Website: bh-photo
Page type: receipt
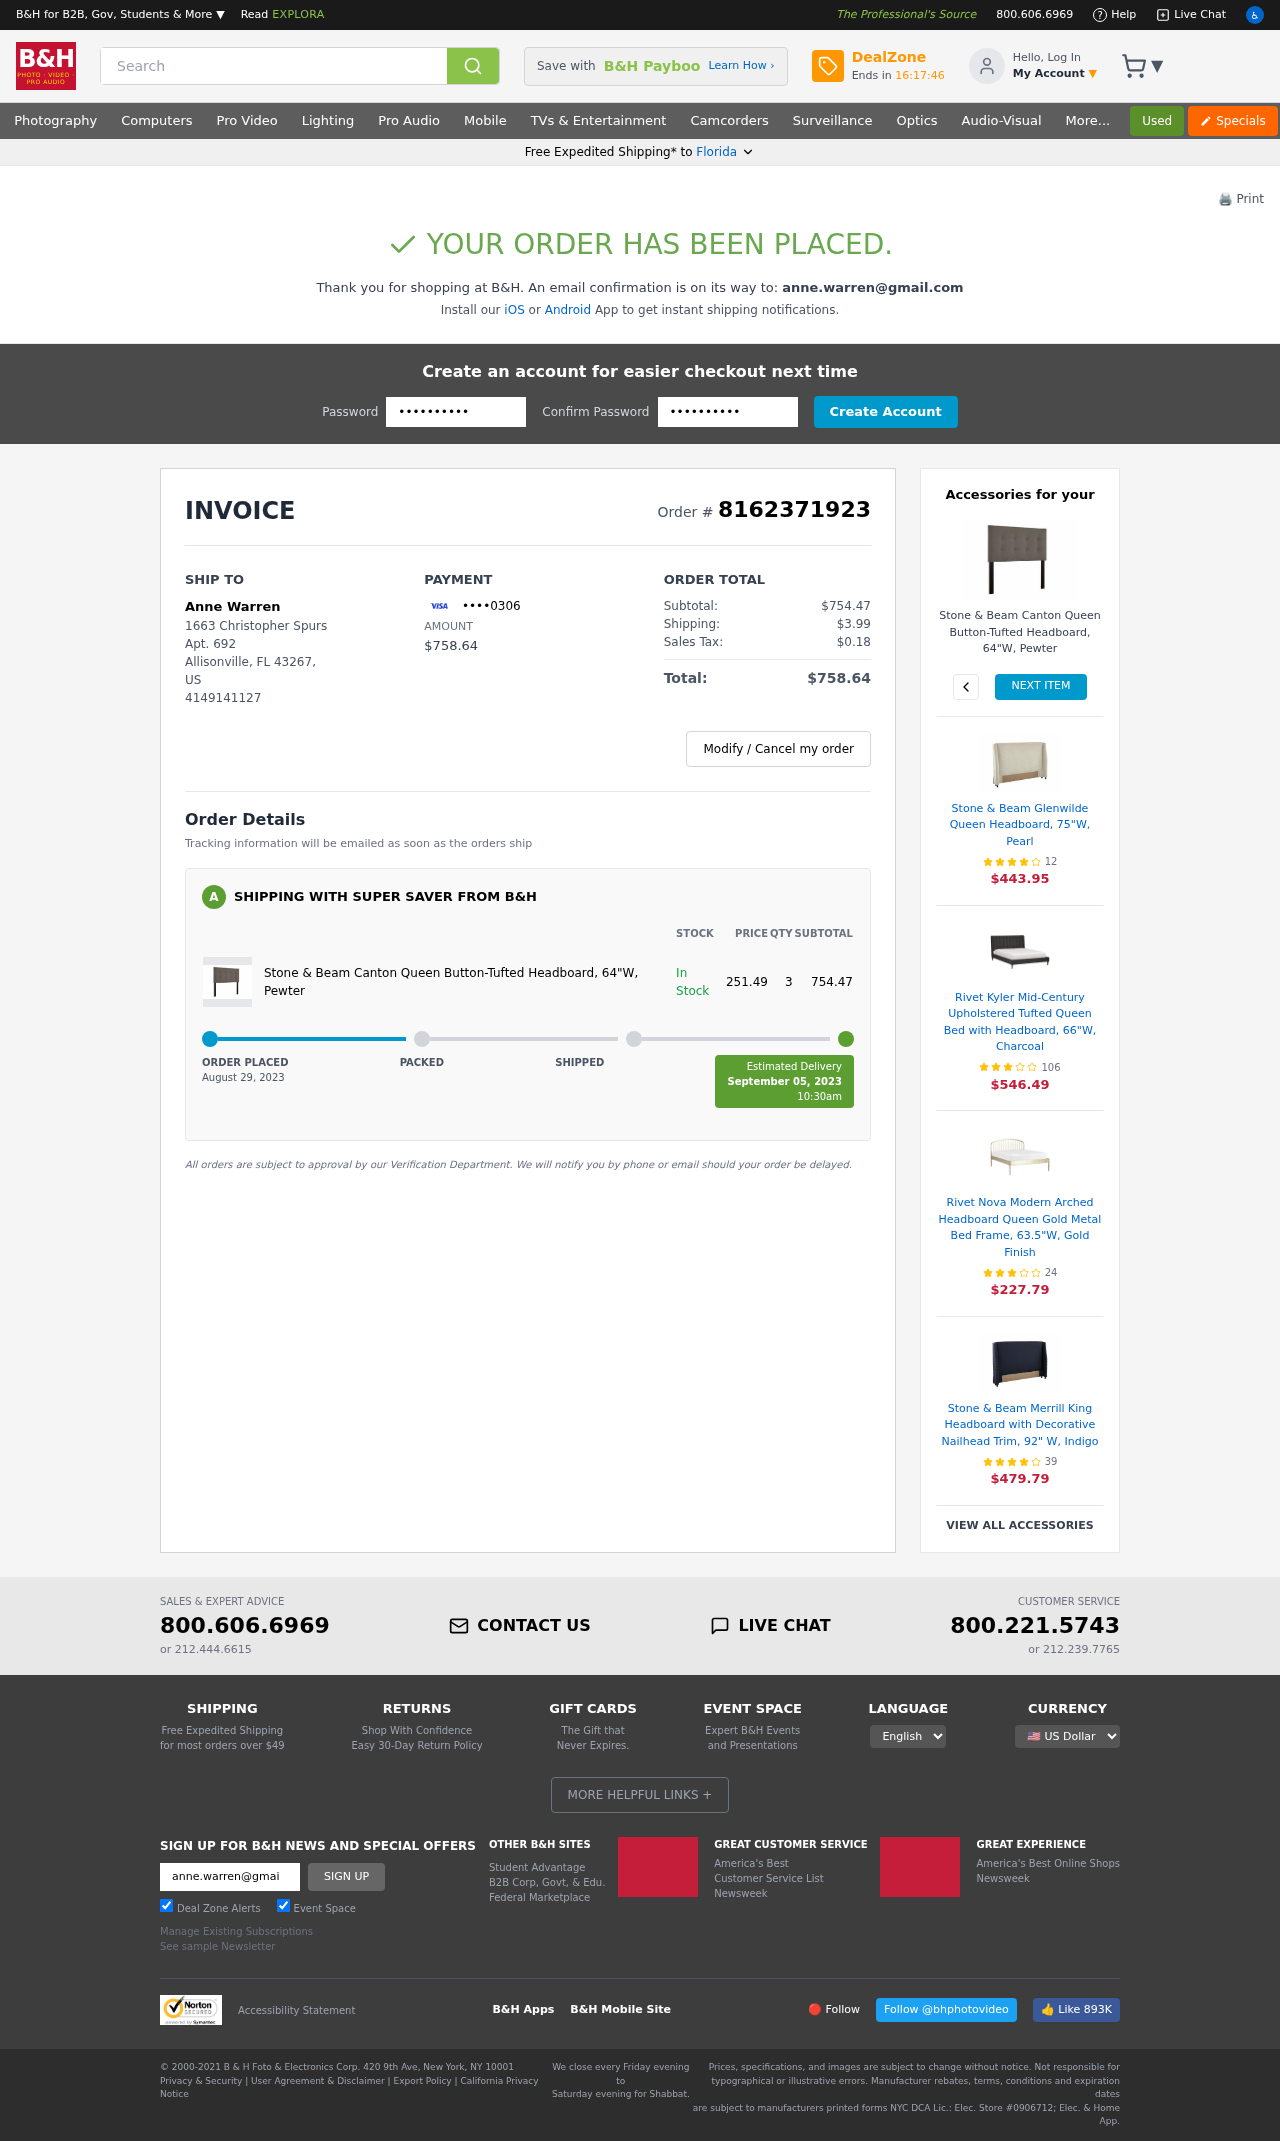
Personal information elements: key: PII_CARD_LAST4
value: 0306
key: PII_CITY
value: Allisonville
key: PII_EMAIL
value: anne.warren@gmail.com
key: PII_FULLNAME
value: Anne Warren
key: PII_PHONE
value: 4149141127
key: PII_POSTCODE
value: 43267
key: PII_STATE
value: Florida
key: PII_STATE_ABBR
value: FL
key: PII_STREET
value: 1663 Christopher Spurs
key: PII_STREET2
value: Apt. 692
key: PII_COUNTRY_CODE
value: US
Product elements: key: PRODUCT1_NAME
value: Stone & Beam Canton Queen Button-Tufted Headboard, 64"W, Pewter
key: PRODUCT1_PRICE
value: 251.49
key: PRODUCT1_QUANTITY
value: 3
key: PRODUCT1_NAME2
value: Stone & Beam Canton Queen Button-Tufted Headboard, 64"W, Pewter
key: PRODUCT2_NAME
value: Stone & Beam Glenwilde Queen Headboard, 75"W, Pearl
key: PRODUCT2_NUM_RATINGS
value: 12
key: PRODUCT2_PRICE
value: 443.95
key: PRODUCT3_NAME
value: Rivet Kyler Mid-Century Upholstered Tufted Queen Bed with Headboard, 66"W, Charcoal
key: PRODUCT3_NUM_RATINGS
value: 106
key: PRODUCT3_PRICE
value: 546.49
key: PRODUCT4_NAME
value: Rivet Nova Modern Arched Headboard Queen Gold Metal Bed Frame, 63.5"W, Gold Finish
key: PRODUCT4_NUM_RATINGS
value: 24
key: PRODUCT4_PRICE
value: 227.79
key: PRODUCT5_NAME
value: Stone & Beam Merrill King Headboard with Decorative Nailhead Trim, 92" W, Indigo
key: PRODUCT5_NUM_RATINGS
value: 39
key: PRODUCT5_PRICE
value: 479.79
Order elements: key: ORDER_ID
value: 8162371923
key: ORDER_TOTAL
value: $758.64
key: ORDER_SUBTOTAL
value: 754.47
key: ORDER_SUBTOTAL
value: $754.47
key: ORDER_SHIPPING_COST
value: $3.99
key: ORDER_TAX
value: $0.18
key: ORDER_DATE
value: August 29, 2023
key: ORDER_DELIVERY_DATE
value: September 05, 2023
Search elements: key: HEADER_SEARCH
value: Search